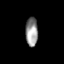
Tissue: prostate
Cell type: T cells
Senescence score: 0.3377
Nuclear area (px): 352
Mean DAPI intensity: 146.031